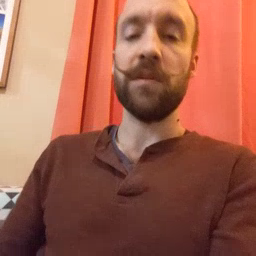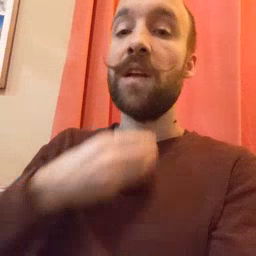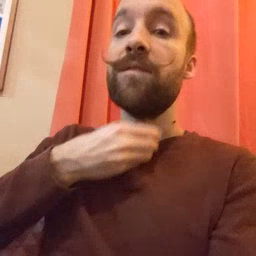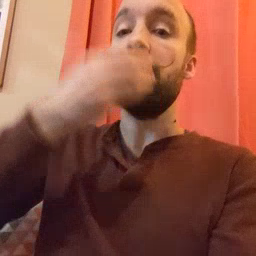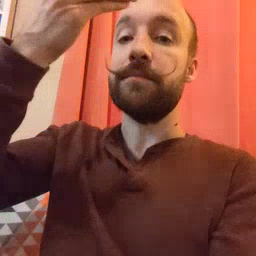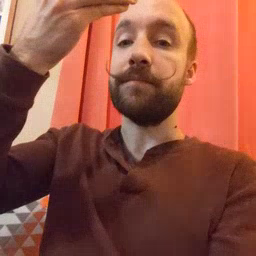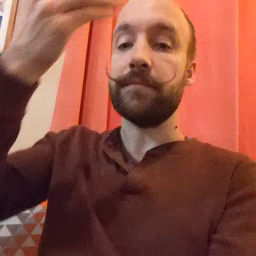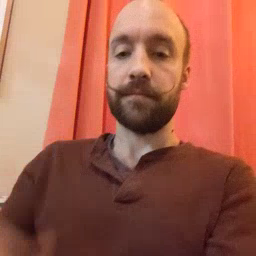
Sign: giraffe